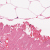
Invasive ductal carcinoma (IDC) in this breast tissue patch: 0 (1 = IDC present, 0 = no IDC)